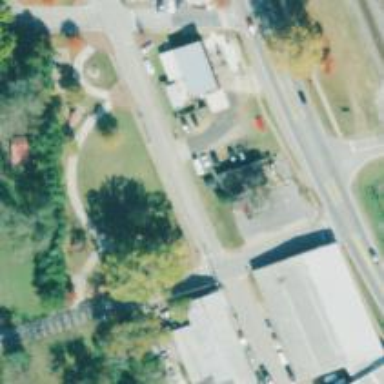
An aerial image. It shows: Post office.